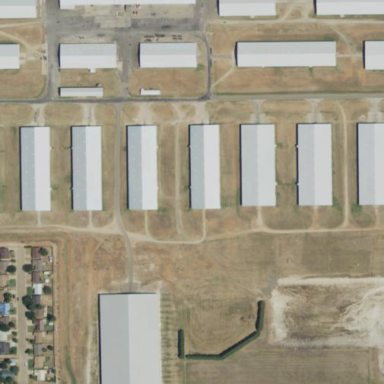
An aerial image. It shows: Industrial area with warehouse.